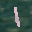
Label: 1